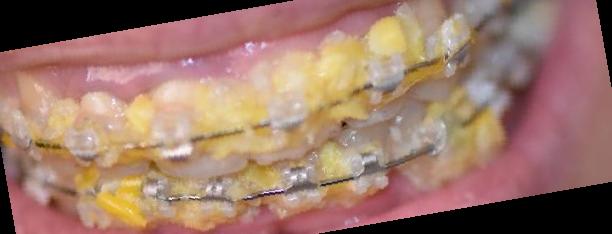
Condition: Calculus